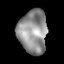
Tissue: lung
Cell type: Others
Senescence score: 0.2167
Nuclear area (px): 1224
Mean DAPI intensity: 145.092